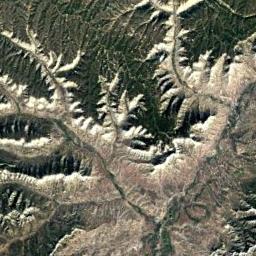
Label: mountain